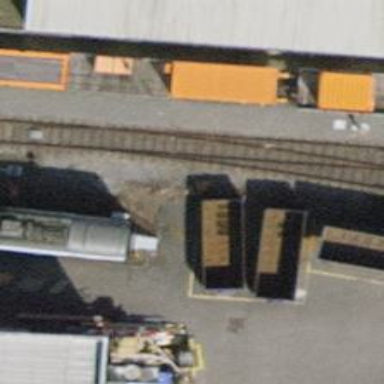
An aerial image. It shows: Railway switch.